Aerial crown-view tile of a tropical tree (Barro Colorado Island, Panama), acquired 20250512:
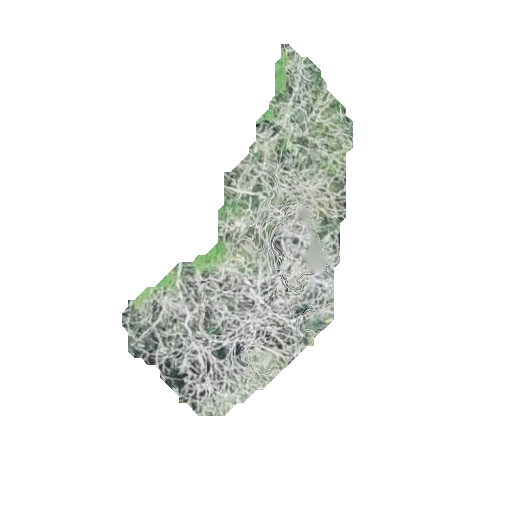
Species: Tabebuia rosea
GBIF accepted scientific name: Tabebuia rosea
Crown area: 62.507 m²